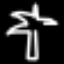
Label: palm tree